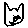
Label: cat